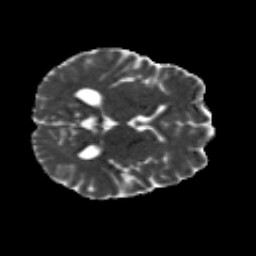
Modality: MD
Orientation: axial
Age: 23
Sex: male
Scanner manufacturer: siemens
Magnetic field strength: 3 T
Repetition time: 8.8 s
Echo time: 0.085 s